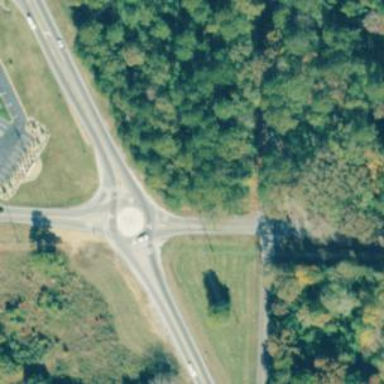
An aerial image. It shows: Primary highway with asphalt surface leading to roundabout.